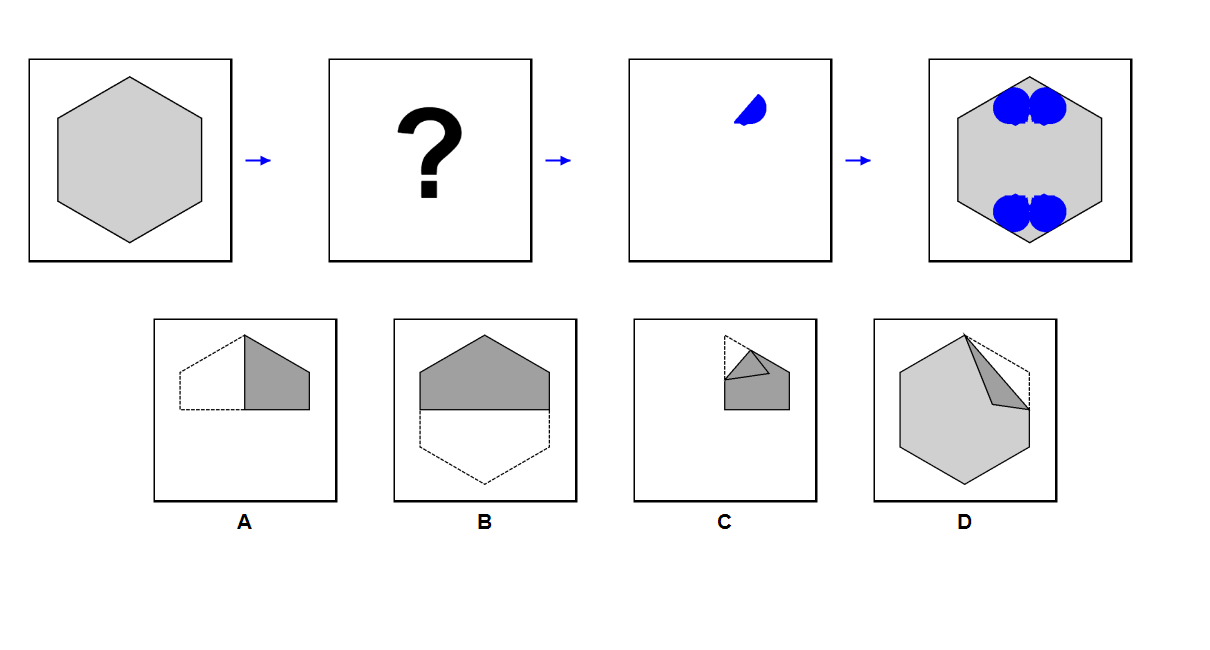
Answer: D